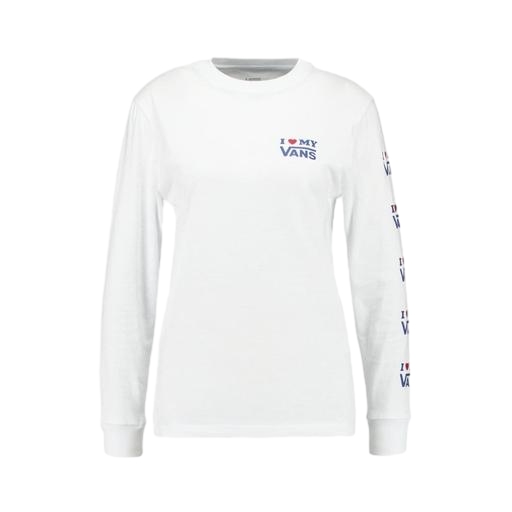
long-sleeve tee, ls tee, white graphic long-sleeve tee, white background